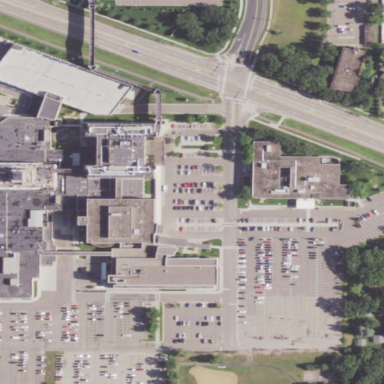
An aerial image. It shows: Healthcare facility identified as hospital.